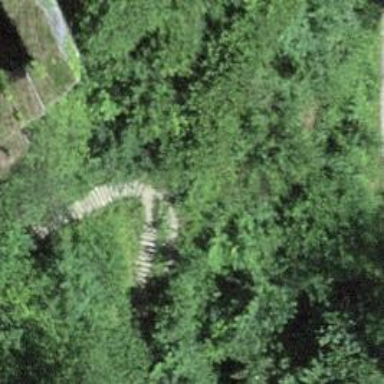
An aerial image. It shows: Path.